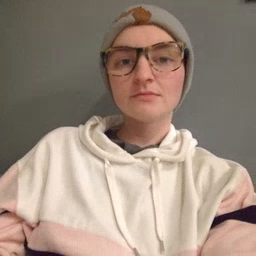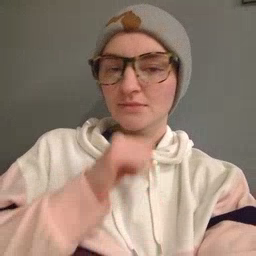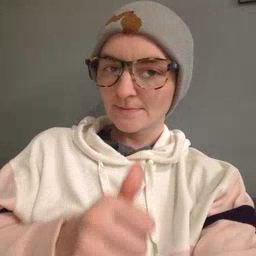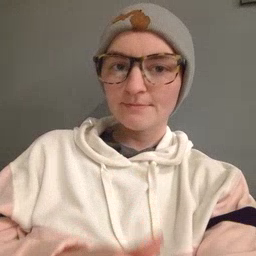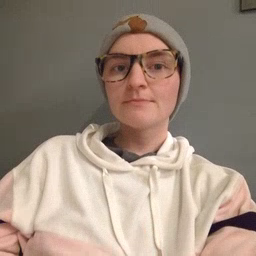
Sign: not